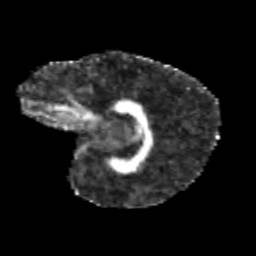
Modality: FA
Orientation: sagittal
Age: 9
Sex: female
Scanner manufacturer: siemens
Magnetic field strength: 3 T
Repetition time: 3.8 s
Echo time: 0.07 s